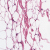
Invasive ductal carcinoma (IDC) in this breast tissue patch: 0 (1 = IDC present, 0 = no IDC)